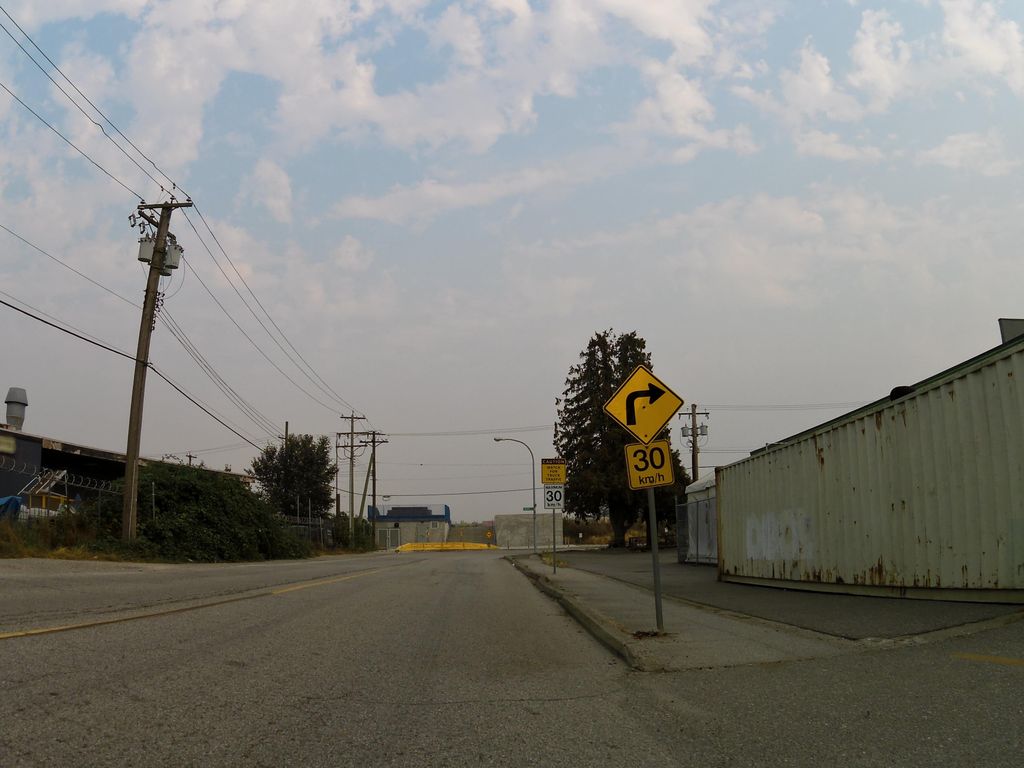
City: vancouver